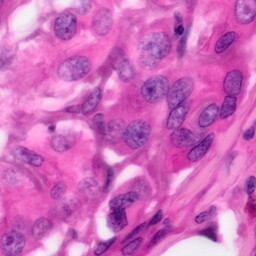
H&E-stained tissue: Pancreatic